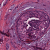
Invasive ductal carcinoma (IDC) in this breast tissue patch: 1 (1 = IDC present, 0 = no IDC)